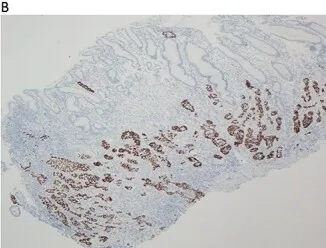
Diffuse positivity for EBER in situ hybridization. 40X).
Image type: pathology (fish)